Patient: sex F, age 58
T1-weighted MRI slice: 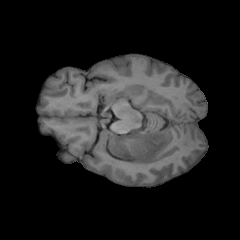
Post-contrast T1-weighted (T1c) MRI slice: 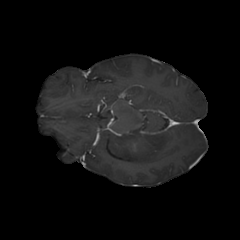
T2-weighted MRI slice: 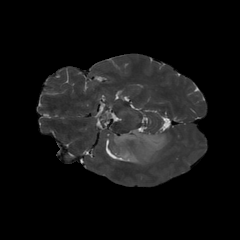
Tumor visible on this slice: yes
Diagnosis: Glioblastoma, IDH-wildtype
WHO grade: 4